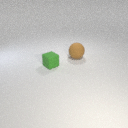
small green rubber cube in front of large brown rubber sphere